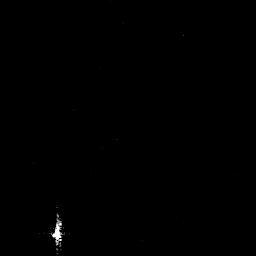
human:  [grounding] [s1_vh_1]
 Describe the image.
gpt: In the satellite image, there is  <ref>1 small ship </ref> <box>[[20, 85, 25, 96, 0]]</box> located at bottom left.